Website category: jobs
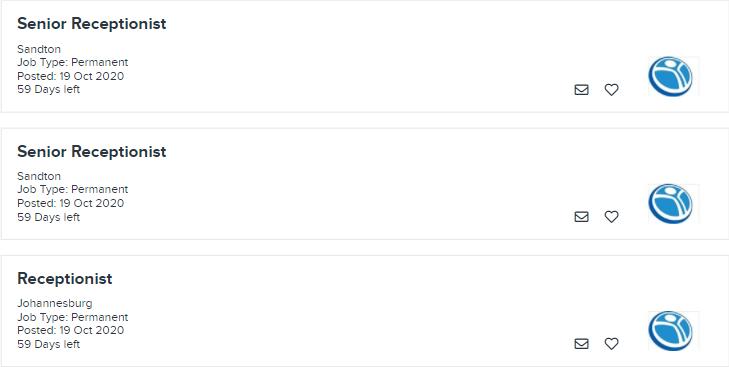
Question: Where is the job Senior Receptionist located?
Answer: Sandton

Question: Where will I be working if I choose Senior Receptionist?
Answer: Sandton

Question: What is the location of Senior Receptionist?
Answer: Sandton

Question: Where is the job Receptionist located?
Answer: Johannesburg

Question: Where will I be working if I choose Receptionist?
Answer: Johannesburg

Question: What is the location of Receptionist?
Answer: Johannesburg

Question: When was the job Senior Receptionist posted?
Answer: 19 Oct 2020

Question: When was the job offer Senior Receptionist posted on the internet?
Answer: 19 Oct 2020

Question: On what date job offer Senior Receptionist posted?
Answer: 19 Oct 2020

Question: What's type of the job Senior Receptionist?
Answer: Job Type: Permanent

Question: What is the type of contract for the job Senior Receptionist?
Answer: Job Type: Permanent

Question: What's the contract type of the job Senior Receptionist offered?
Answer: Job Type: Permanent

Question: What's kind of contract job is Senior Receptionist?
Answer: Job Type: Permanent

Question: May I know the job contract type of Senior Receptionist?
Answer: Job Type: Permanent

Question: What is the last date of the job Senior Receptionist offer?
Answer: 59 Days left

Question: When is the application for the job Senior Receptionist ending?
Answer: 59 Days left

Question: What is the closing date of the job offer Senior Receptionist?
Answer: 59 Days left

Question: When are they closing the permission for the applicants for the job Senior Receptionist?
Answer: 59 Days left

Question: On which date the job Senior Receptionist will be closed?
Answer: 59 Days left

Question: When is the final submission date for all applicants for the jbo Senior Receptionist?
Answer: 59 Days left

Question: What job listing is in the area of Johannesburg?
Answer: Receptionist

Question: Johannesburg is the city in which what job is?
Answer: Receptionist

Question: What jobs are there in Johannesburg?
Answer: Receptionist

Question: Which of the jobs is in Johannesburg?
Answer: Receptionist

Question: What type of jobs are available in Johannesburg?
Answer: Receptionist

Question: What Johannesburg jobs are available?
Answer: Receptionist